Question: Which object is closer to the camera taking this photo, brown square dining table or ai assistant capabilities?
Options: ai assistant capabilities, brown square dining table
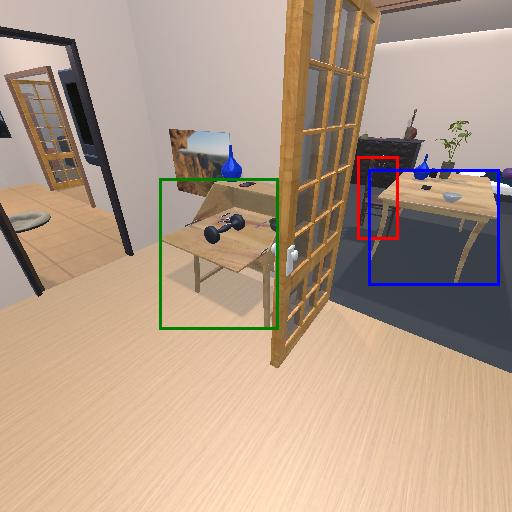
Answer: ai assistant capabilities